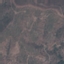
Land use / land cover: HerbaceousVegetation